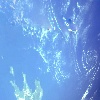
Label: water